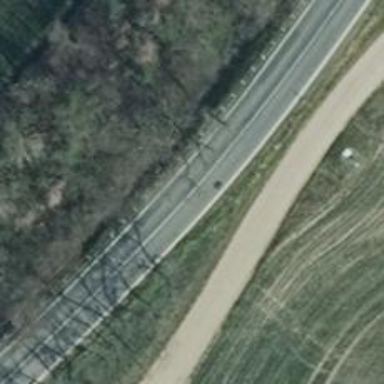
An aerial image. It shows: Secondary road with asphalt surface.